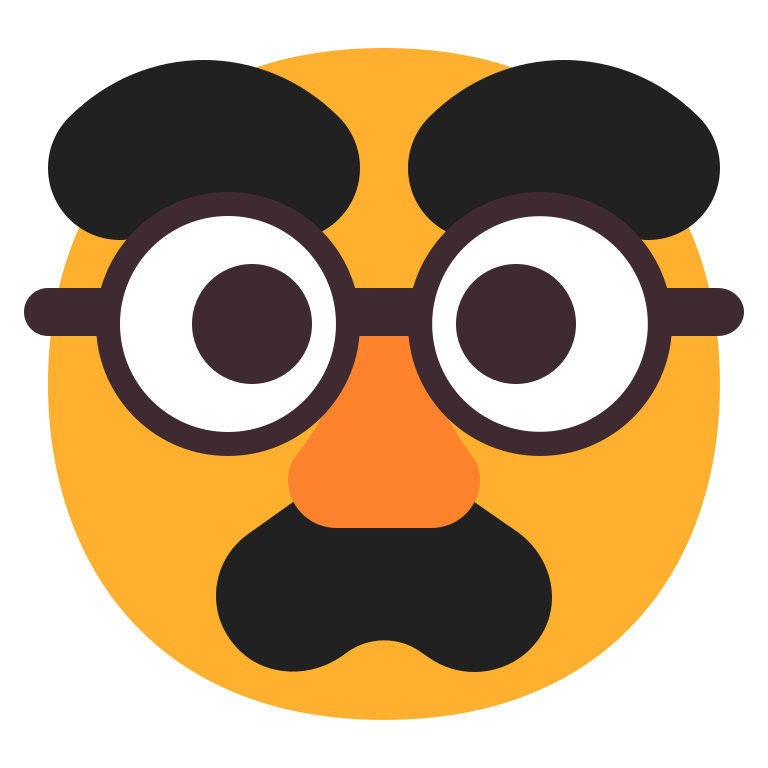
disguised face flat